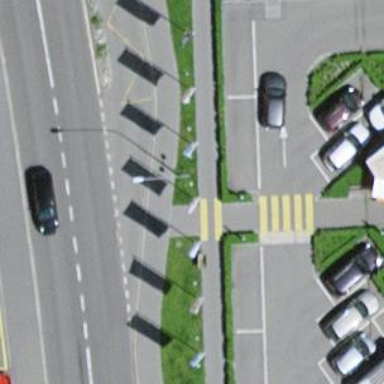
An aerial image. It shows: Marked zebra crossing on the road.